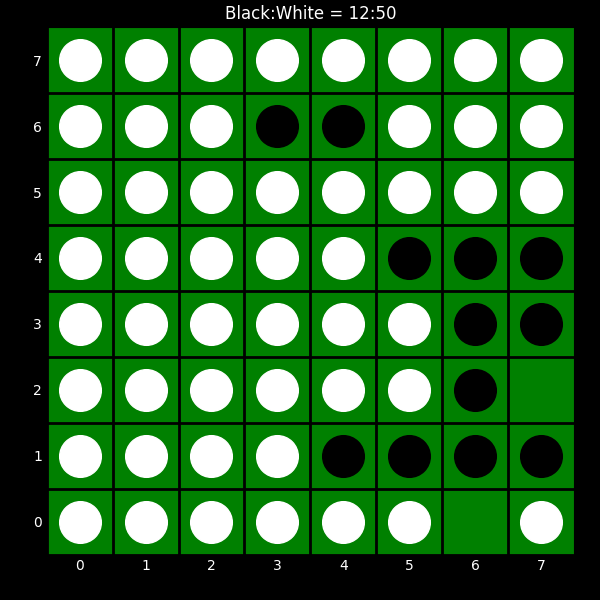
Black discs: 12
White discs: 50